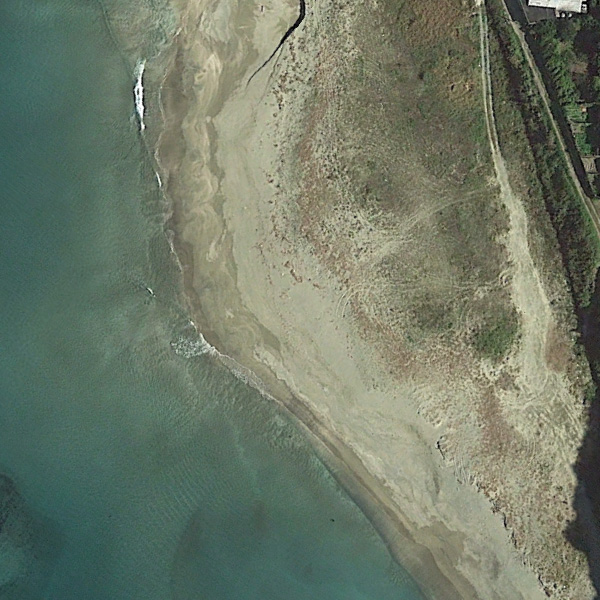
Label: Beach